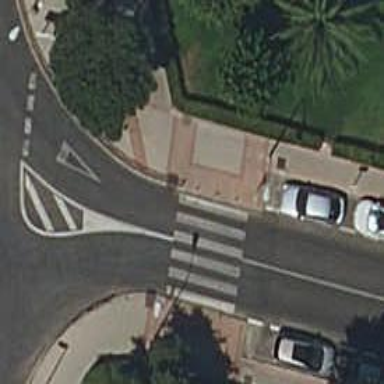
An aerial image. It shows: Bollard barrier.